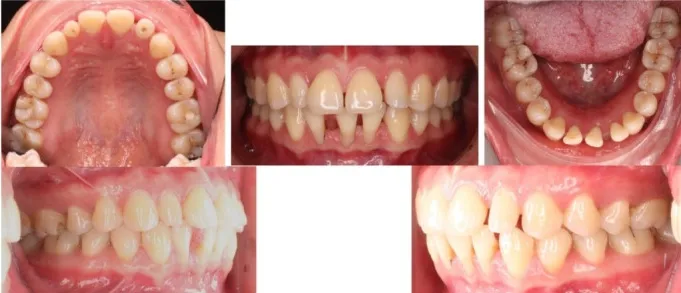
(A) Pre-treatment Intra oral Images of the patient.
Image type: medical_photograph (oral_photograph)